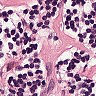
Metastatic tissue present: no